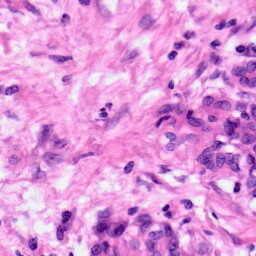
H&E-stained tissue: Pancreatic